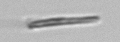
Label: fiber